Question: I'm trying to make a program that will take two files representing grids and make them overlap (crosswords).
Let me explain this more clearly:
For each cell in my grid, I'm trying to find a char that's both on the row of the horizontal file and on the column of the vertical file.
File "horizontal.txt":
'''
bac
def
hig
'''
File "vertical.txt":
'''
dhc
abf
gei
'''
Program's output:
'''
abc
def
ghi
'''
For cell [0][0] (top left), the letter that is both on row 0 of the horizontal file and on column 0 of the vertical file is "a"
So basically, the words in rows and columns are anagrams and I want to find a way to construct the final table from the first two.
I've tried this in python to find the common letters (my grid is 12x12):
'''
#!/usr/bin/env python
import re
def printCrossword(c):
for r in range(12):
print ''.join(c[r])
with open('h.txt') as hFile:
hFileData = hFile.readlines()
with open('v.txt') as vFile:
vFileData = vFile.readlines()
hData = [[0 for x in xrange(12)] for x in xrange(12)]
vData = [[0 for x in xrange(12)] for x in xrange(12)]
fData = [[0 for x in xrange(12)] for x in xrange(12)]
for r in range(12):
for c in range(12):
hData[r][c] = hFileData[r][c]
vData[c][r] = vFileData[r][c]
for r in range(12):
for c in range(12):
common = re.sub('[^' + ''.join(hData[r]) + ']', '', ''.join(vData[r]))
if len(common) == 1:
fData[r][c] = common
else:
fData[r][c] = ' '
printCrossword(hData)
print '------------'
printCrossword(vData)
print '------------'
printCrossword(fData)
'''
Here is a graphical representation of the process for the first 4 cells :

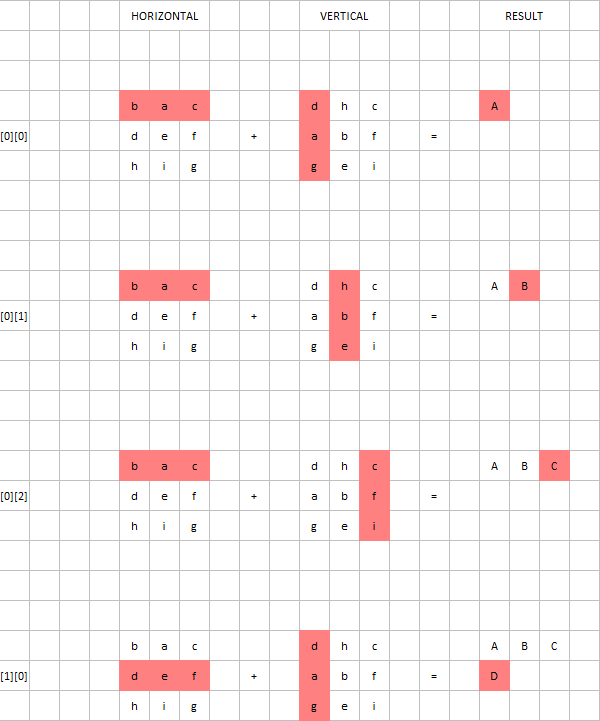
Answer: > I'm trying to find a char that's both on the row of the horizontal file and on the column of the vertical file.
Aside from in- and output, which I won't go into, what you need is a simple intersection algorithm of the character sets in each possible row/column pair. Luckily Python <URL>:
'''
# just row- and column-wise traversals of the grid
# I believe these correspond exactly to your hData and vData tables
rows = [ "bac", "def", "hig" ]
cols = [ "dag", "hbe", "cfi" ]
res = [ [ set(r) & set(c) for c in cols ] for r in rows ]
print(res)
'''
This will compute the sets of characters that appear at the corresponding position in the output (in general, there might be multiple candidates):
'''
[[set(['a']), set(['b']), set(['c'])],
[set(['d']), set(['e']), set(['f'])],
[set(['g']), set(['h']), set(['i'])]]
'''
In case you know upfront that there is no ambiguity (e.g. if all characters are distinct) and that the grid is solvable, you can use the <URL> function:
'''
res = [ [ next(iter(set(r) & set(c))) for c in cols ] for r in rows ]
'''
Output:
'''
[['a', 'b', 'c'], ['d', 'e', 'f'], ['g', 'h', 'i']]
'''